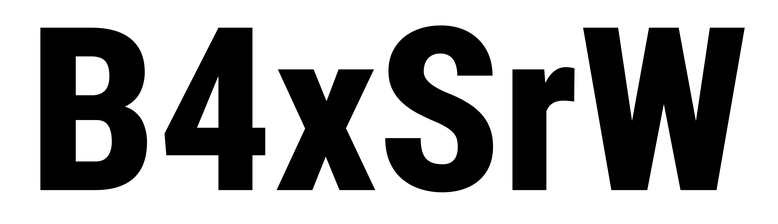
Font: Roboto_Condensed_ExtraBold